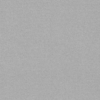
Label: dusty